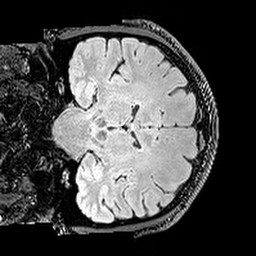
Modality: T2w
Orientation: coronal
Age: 37
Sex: male
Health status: healthy
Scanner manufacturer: siemens
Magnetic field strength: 3 T
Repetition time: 5 s
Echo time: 0.396 s